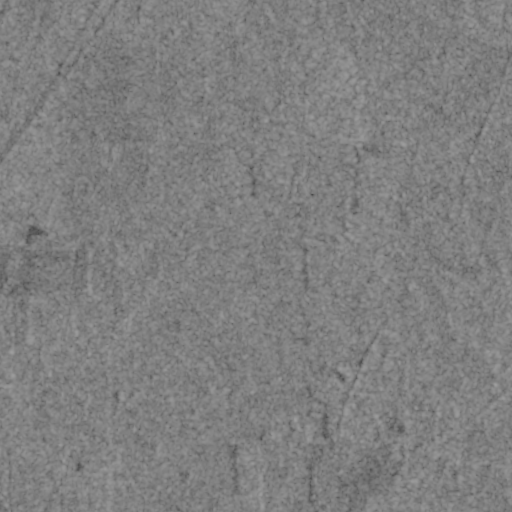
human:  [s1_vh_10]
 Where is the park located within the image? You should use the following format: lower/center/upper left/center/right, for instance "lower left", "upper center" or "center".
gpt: The park is located in the upper right of the image.
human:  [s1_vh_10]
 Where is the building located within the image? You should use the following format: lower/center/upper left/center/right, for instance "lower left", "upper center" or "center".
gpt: The building is located in the center left of the image.
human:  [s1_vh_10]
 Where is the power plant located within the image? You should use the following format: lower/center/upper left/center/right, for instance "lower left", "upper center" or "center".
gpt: There is no power plant in the image.

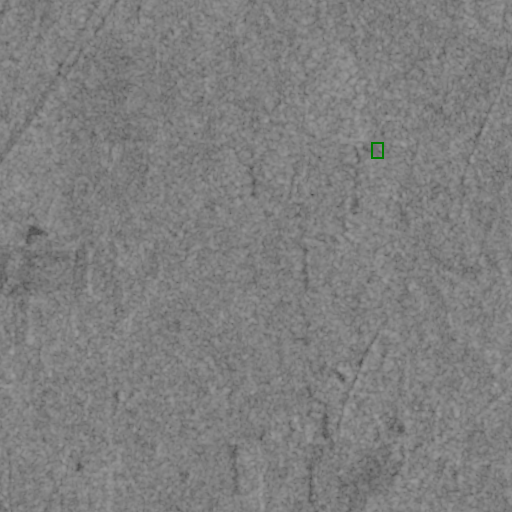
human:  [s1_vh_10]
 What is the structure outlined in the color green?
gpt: The structure outlined in green is a park.
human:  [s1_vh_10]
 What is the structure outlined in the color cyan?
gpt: There is no cyan outline.